Question: I have filters for columns.
Here i want to show water mark in filter (As Shown in figure in red circle)
I am using prime faces 3.4
I have tred this
'''
<h:form id="parametersListForm" prependId="false">
<p:dataTable id="parameteresList" value="#{parameterController.lstParameter}"
var="parameters" selectionMode="single"
selection="#{parameterController.selectedParameter}"
styleClass="tnt-main-table">
<p:ajax event="rowSelect" update=":parameterDetailsForm"
listener="#{parameterController.onParametersRowSelect}" />
<p:column id="colomnRefType" filterBy="#{parameters.beRefType}"
headerText="#{msgs['parameters.beRefType.label']}"
filterMatchMode="contains">
<h:outputText value="#{parameters.beRefType}"/>
<p:watermark value="Ref Type"
forElement= ":parameteresList:colomnRefType_filter">
</p:watermark>
</p:column>
</p:dataTable>
</h:form>
'''

How can I achieve this?
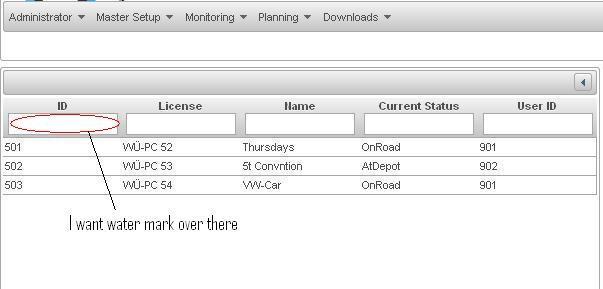
Answer: There is an attribute 'forElement' of 'p:watermark' for that. The specifications state that 'forElement' should contain jquery selector of the html input component. But according to these threads <URL>, the 'forElement' should strictly be only the 'client ID' of the html input component.
So you can do following:
'''
<p:dataTable id="battingStyleTable" ... ... ..>
<p:column id="myColumn"
filterBy="#{battingStyle.battingStyleString}"
filterMatchMode="contains">
<f:facet name="header">Name</f:facet>
<h:outputText value="#{battingStyle.battingStyleString}" />
<p:watermark value="Watermark text"
forElement='battingStyleTable:myColumn_filter'></p:watermark>
<!-- Please note that the prependId of my form is false, and id of the datatable is battingStyleTable and id of the column is myColumn. Thats why the id of the textfield of the filter will be battingStyleTable:myColumn_filter. Please change it accordingly. If you can't do prependId="false" to your form then you must include form id in the start also, like myFormId:myDatatableId:myColumnId_filter -->
</p:column>
...............
..........
................
</p:dataTable>
'''